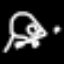
Label: frog